Interaction volume radius: 5 \u00c5
Interaction volume height: 25 \u00c5
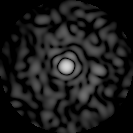
Disorder parameter: 0.8353